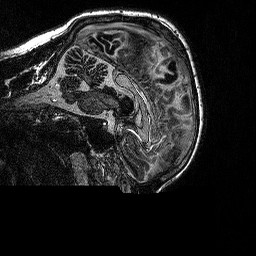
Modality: MP2RAGE
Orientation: sagittal
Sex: male
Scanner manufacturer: siemens
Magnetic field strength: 3 T
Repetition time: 5 s
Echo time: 0.00292 s